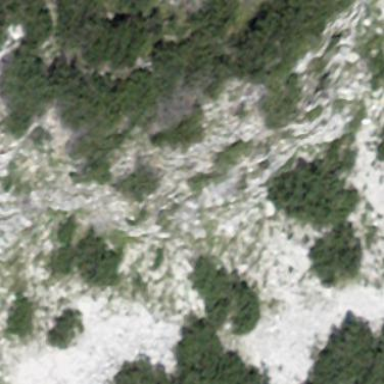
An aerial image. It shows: Natural scree.